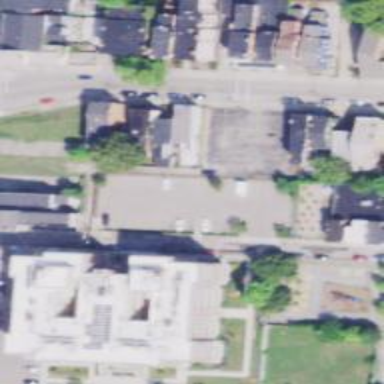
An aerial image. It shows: Alleyway designated as service road.